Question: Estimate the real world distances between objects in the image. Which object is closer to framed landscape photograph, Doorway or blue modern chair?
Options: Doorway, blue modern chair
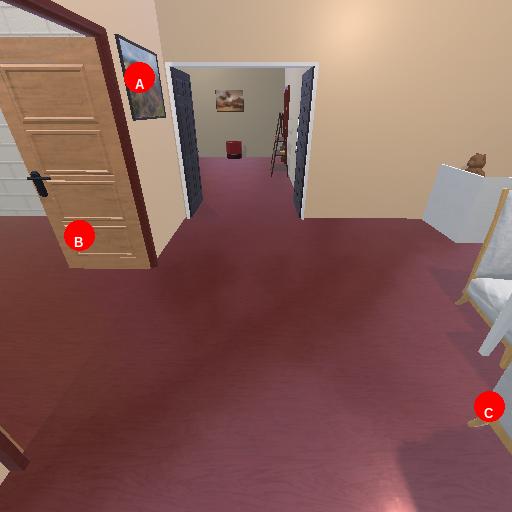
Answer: Doorway